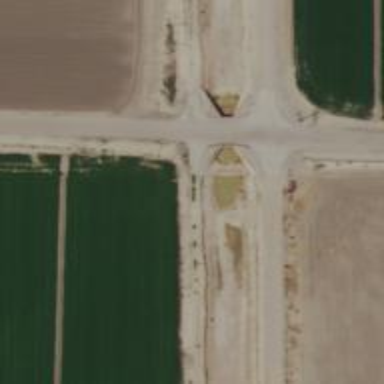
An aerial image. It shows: Culvert underpass for canal.